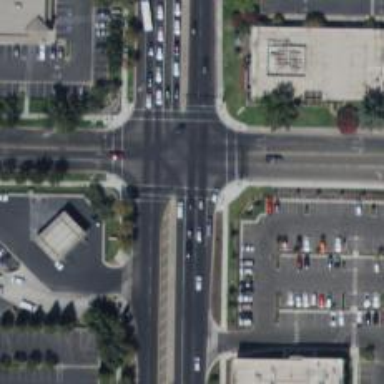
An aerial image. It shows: Crossing on the road with line markings.